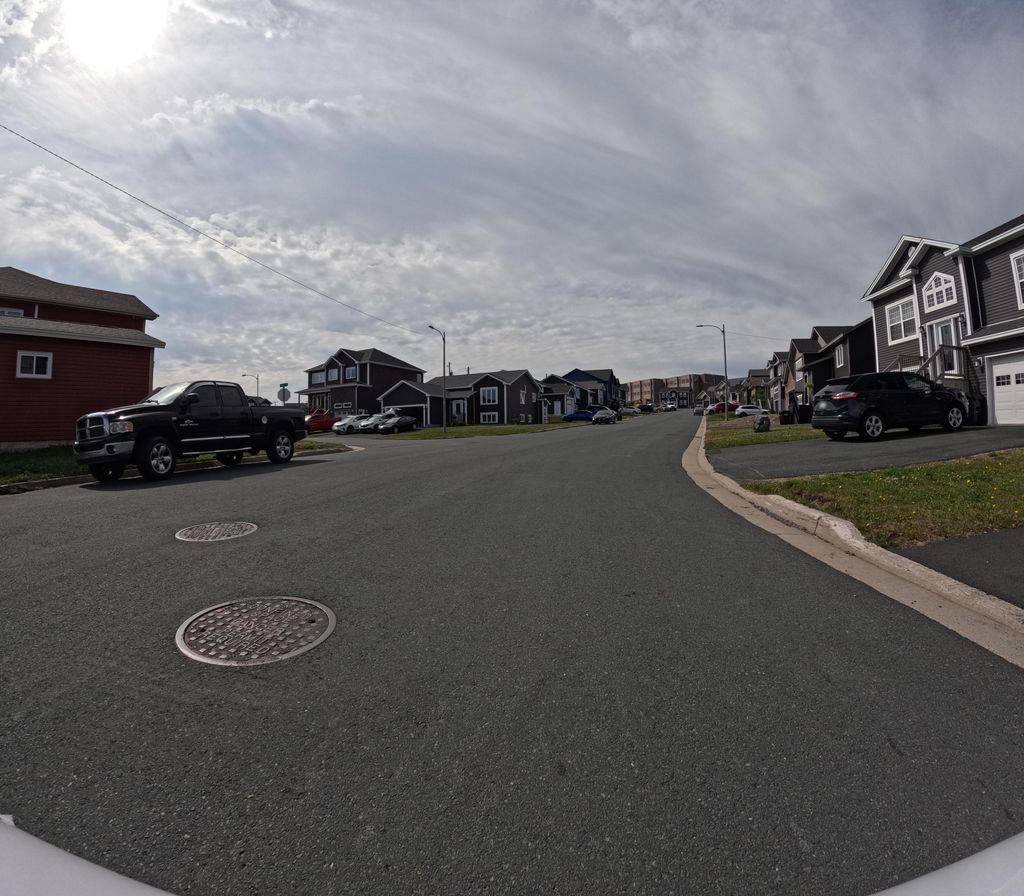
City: st_johns